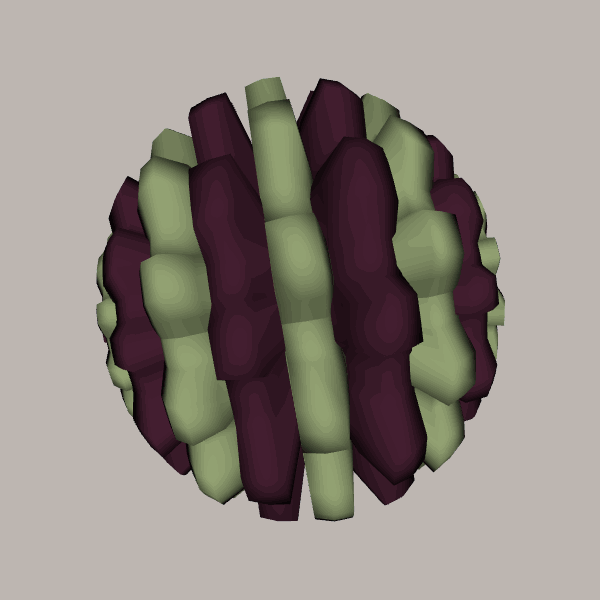
Background: light